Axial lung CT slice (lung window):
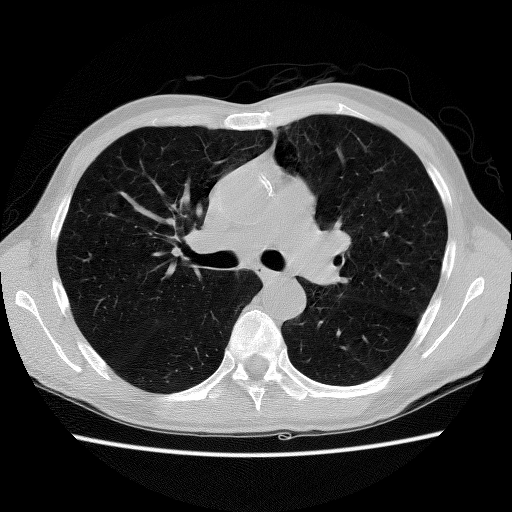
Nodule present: no